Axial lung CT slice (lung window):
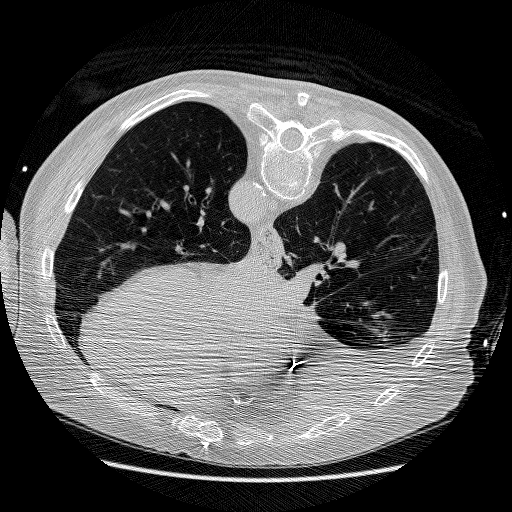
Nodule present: no